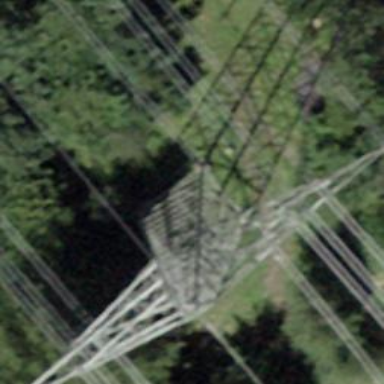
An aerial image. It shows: Towering power structure.